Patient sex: M
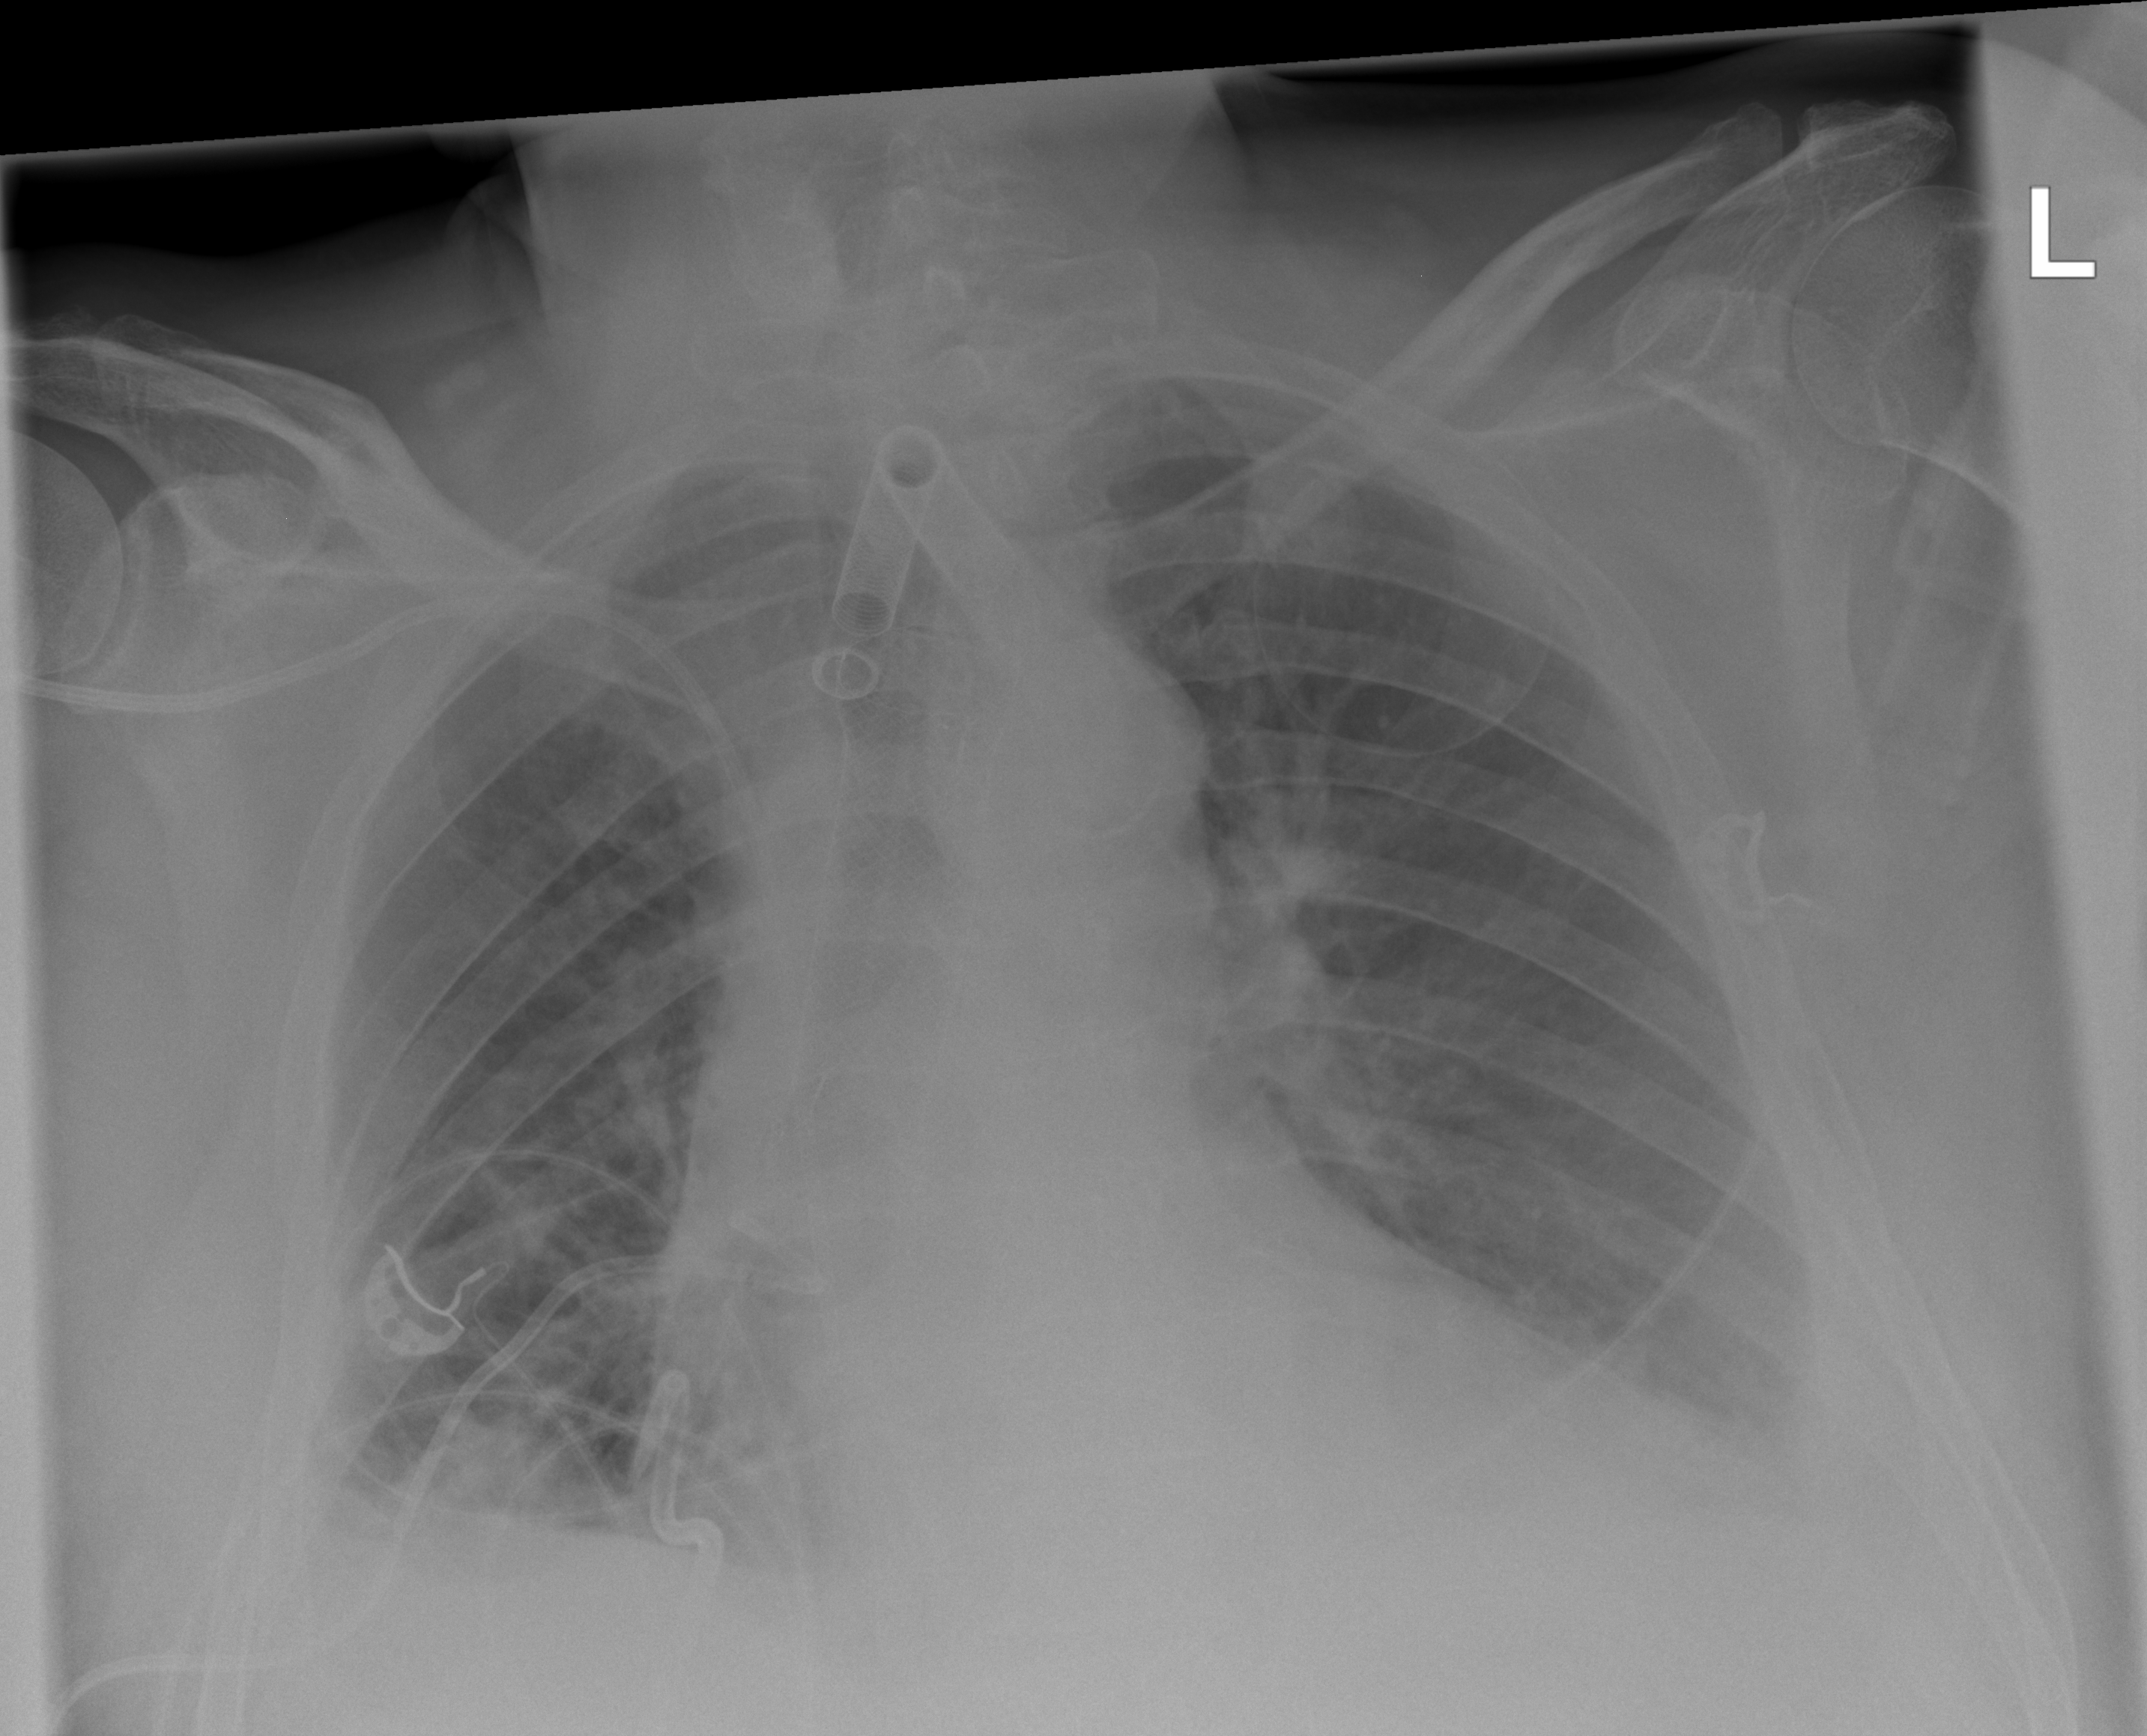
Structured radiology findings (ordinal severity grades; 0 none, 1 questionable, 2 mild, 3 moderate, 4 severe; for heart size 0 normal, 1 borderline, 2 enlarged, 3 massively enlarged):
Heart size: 1
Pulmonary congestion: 1
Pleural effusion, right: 2
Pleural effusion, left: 2
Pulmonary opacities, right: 2
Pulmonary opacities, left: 0
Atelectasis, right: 2
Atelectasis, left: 2